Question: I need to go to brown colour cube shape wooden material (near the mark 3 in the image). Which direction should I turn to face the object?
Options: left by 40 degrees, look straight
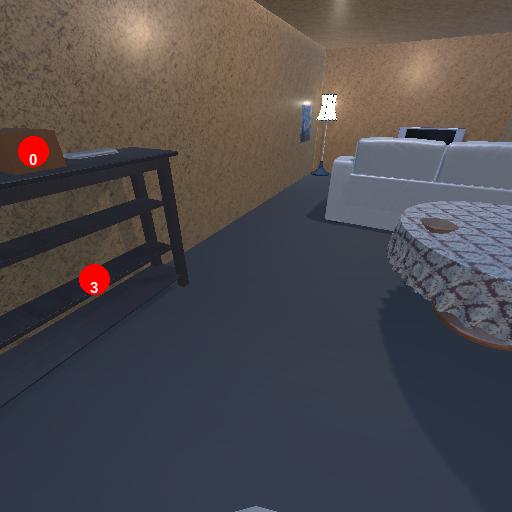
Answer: left by 40 degrees